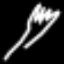
Label: fork